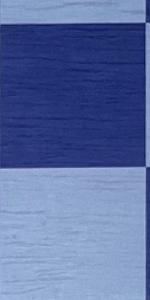
Label: Empty